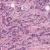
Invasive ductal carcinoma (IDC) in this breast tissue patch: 1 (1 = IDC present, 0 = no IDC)